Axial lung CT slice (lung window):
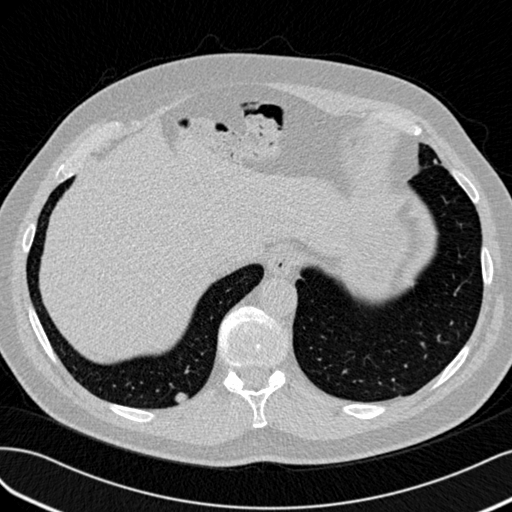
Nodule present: yes
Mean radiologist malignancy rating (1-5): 3.667